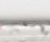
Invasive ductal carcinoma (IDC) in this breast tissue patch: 0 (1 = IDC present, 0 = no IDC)